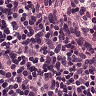
Metastatic tissue present: no